Question: I am using to draw an imported binary .stl file as a mesh like this:
'''
ToxiclibsSupport gfx;
TriangleMesh mesh;
void setup(){
mesh = (TriangleMesh)new STLReader().loadBinary(
sketchPath("/data/3dmodels/gun.stl"), STLReader.TRIANGLEMESH);
gfx = new ToxiclibsSupport(this);
}
void draw(){
translate(width/2, height/2, 300);
gfx.origin(new Vec3D(), 100);
noStroke();
fill(fxColor.getRed(), fxColor.getGreen(), fxColor.getBlue());
gfx.mesh(model, false, 0);
translate(-width/2, -height/2, -300);
}
'''
Toxiclibs shows the xyz-axes by default as shown here:

I want to disable the draw of those axes, but can't seem to find anything related.
Thank you.
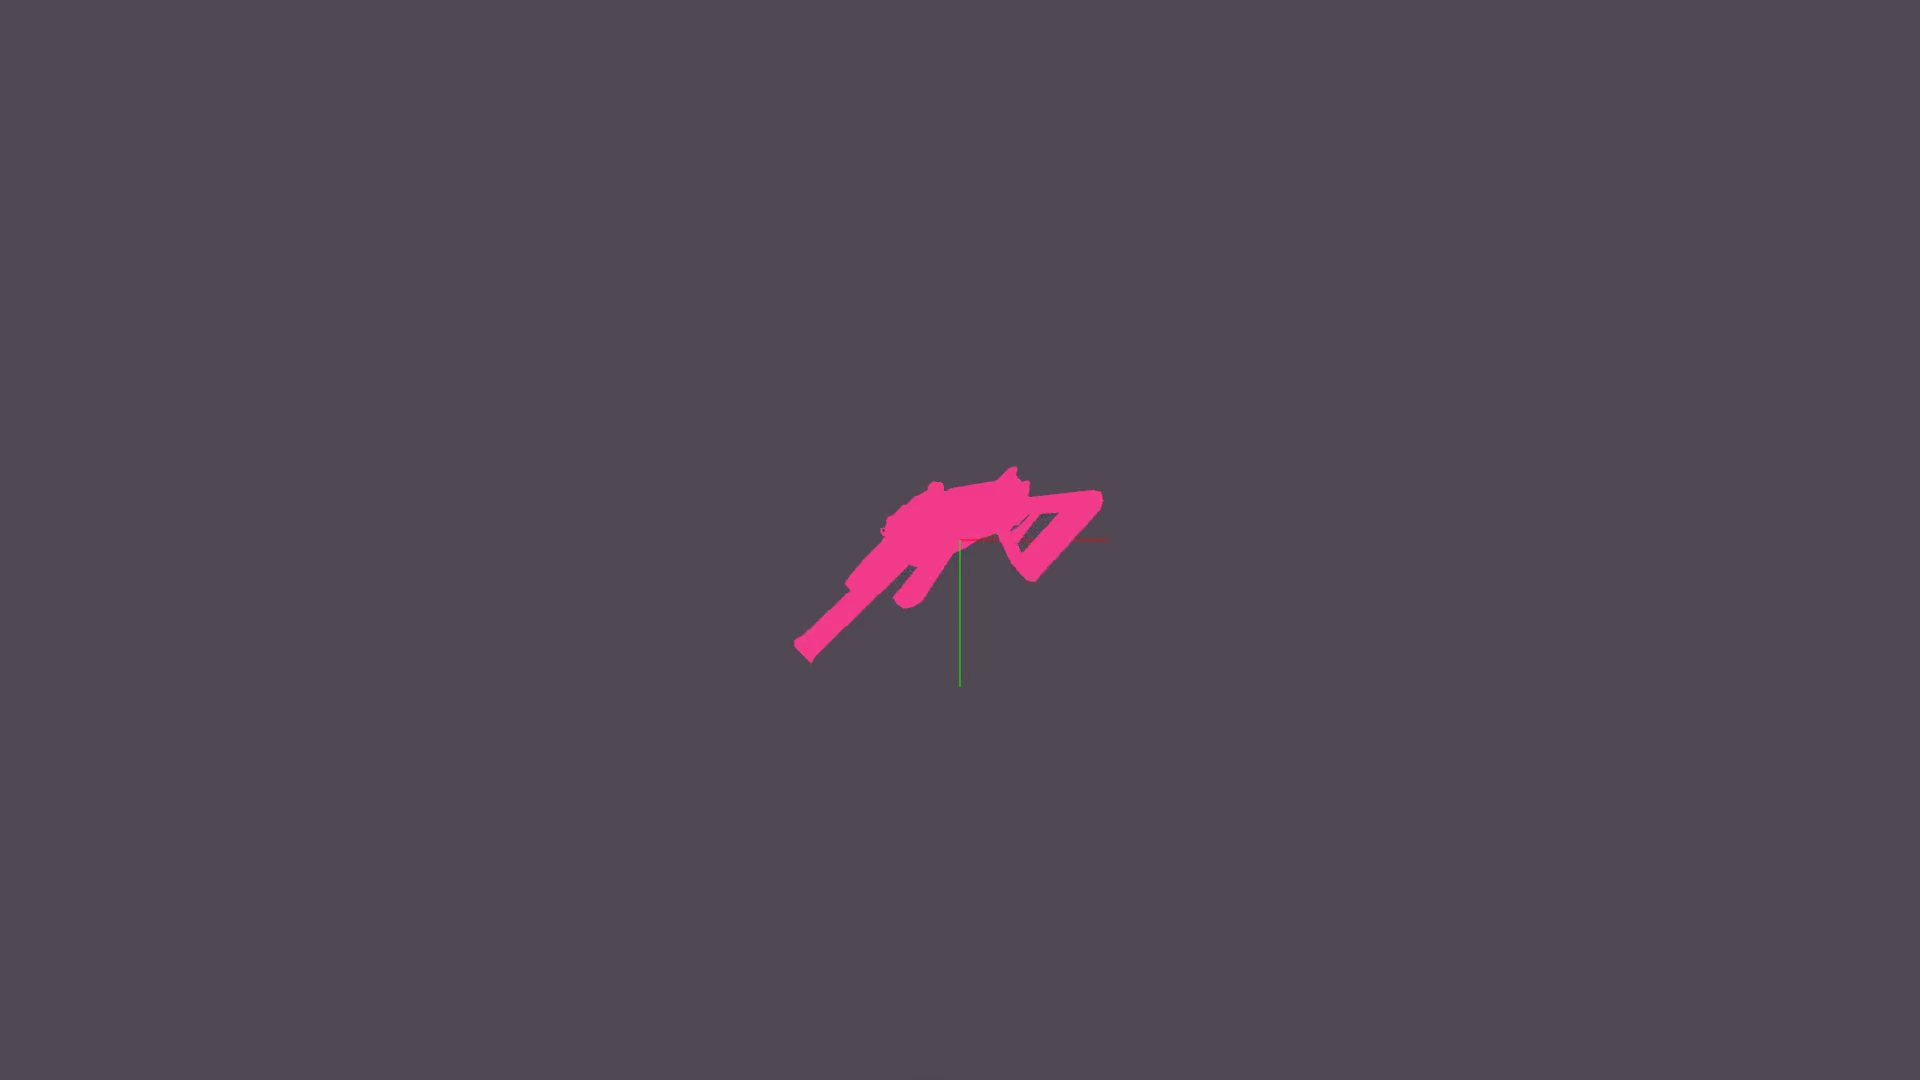
Answer: Can't you just get rid of the call to 'gfx.origin()'? According to <URL>, that's what's drawing the axis lines.